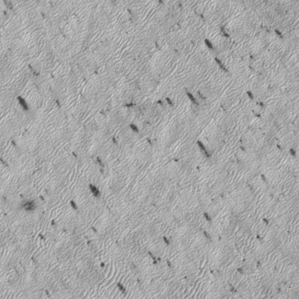
Label: frost